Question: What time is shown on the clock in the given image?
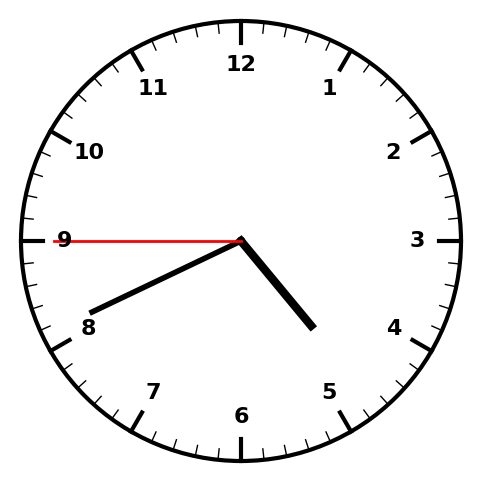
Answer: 04:40:45